Interaction volume radius: 10 \u00c5
Interaction volume height: 10 \u00c5
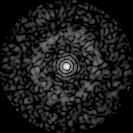
Disorder parameter: 0.8157